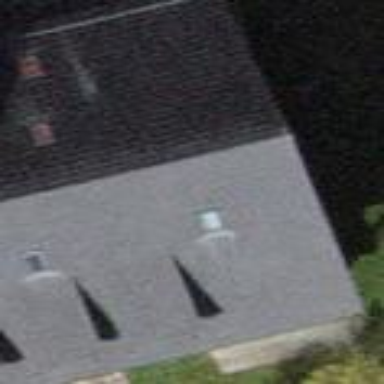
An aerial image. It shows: Terrace building with gabled tile roof.